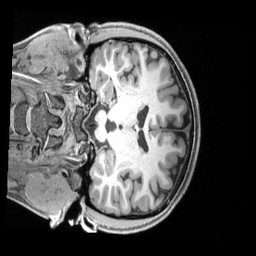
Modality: T1w
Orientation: coronal
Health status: healthy
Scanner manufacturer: siemens
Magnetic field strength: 3 T
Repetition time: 2.4 s
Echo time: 0.00222 s